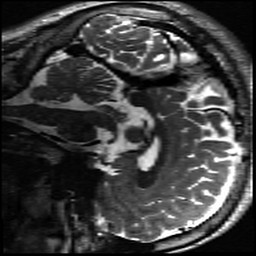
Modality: inplaneT2
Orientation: sagittal